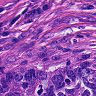
Metastatic tissue present: no